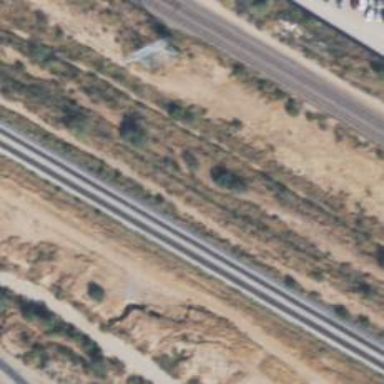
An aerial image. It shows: Railway track.